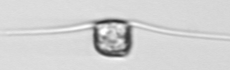
Label: Chaetoceros_danicus